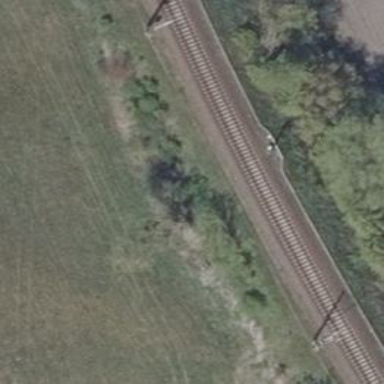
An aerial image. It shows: Railway signal.